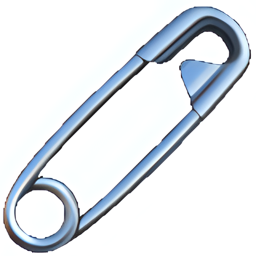
Name: safety pin
Emoji: 🧷
Group: Objects
Sub-group: household